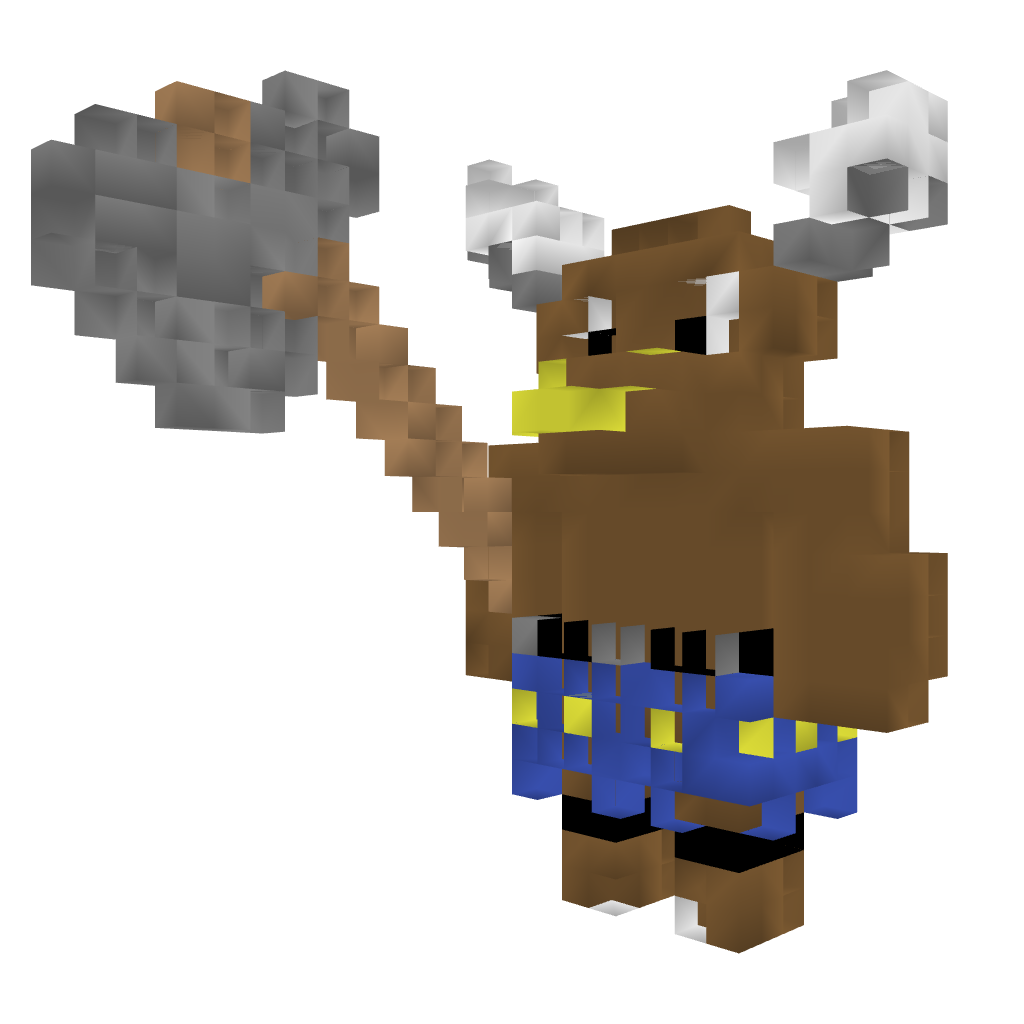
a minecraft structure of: Minotaurus high quality